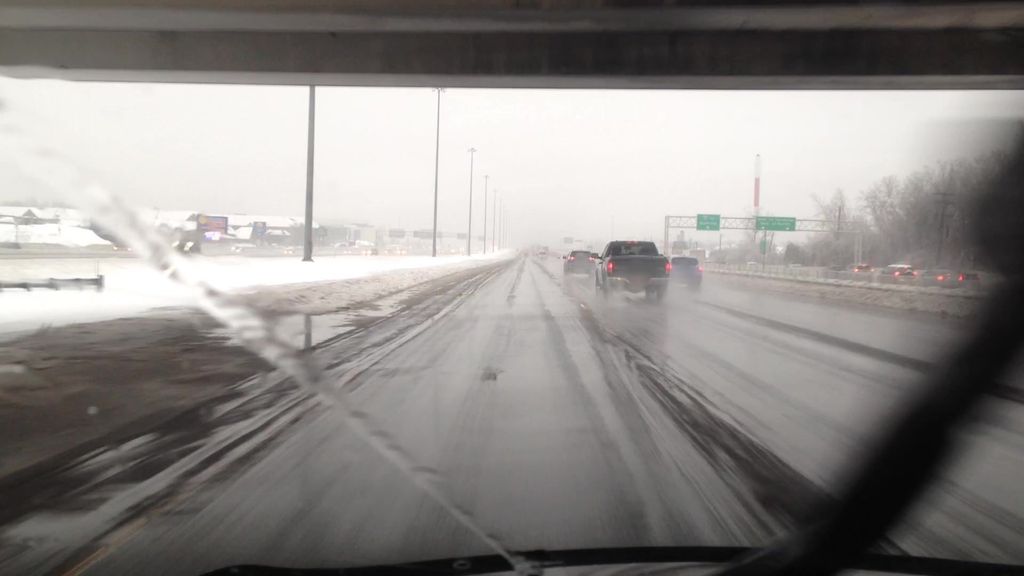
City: montreal